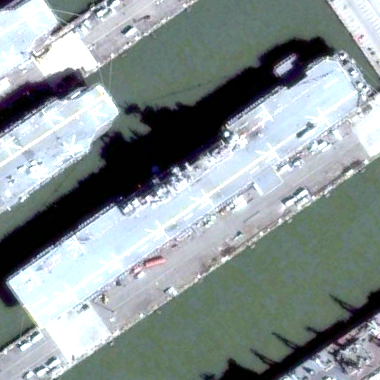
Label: assault